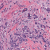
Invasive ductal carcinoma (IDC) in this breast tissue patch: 1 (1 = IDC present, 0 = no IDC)